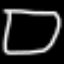
Label: square